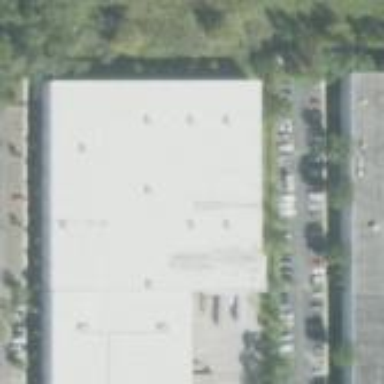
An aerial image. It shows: Warehouse building.